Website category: university
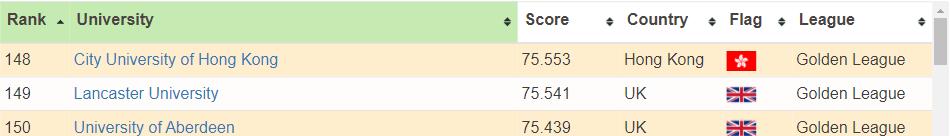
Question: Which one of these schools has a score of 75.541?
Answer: Lancaster University

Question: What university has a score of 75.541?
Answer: Lancaster University

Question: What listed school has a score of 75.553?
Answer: City University of Hong Kong

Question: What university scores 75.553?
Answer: City University of Hong Kong

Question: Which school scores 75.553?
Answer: City University of Hong Kong

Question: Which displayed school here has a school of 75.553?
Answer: City University of Hong Kong

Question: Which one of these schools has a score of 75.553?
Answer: City University of Hong Kong

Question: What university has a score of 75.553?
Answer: City University of Hong Kong

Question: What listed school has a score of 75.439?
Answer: University of Aberdeen

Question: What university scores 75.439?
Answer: University of Aberdeen

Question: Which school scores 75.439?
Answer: University of Aberdeen

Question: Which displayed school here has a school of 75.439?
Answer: University of Aberdeen

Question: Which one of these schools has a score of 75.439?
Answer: University of Aberdeen

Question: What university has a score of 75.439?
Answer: University of Aberdeen

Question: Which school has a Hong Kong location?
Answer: City University of Hong Kong

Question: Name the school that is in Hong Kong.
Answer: City University of Hong Kong

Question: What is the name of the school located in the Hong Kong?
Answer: City University of Hong Kong

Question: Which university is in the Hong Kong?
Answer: City University of Hong Kong

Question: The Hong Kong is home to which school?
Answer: City University of Hong Kong

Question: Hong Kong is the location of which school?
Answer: City University of Hong Kong